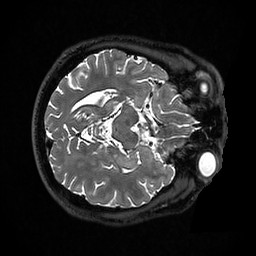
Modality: T2w
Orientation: axial
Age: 42
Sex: male
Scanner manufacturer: ge
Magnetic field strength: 3 T
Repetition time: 3.202 s
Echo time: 0.06696 s